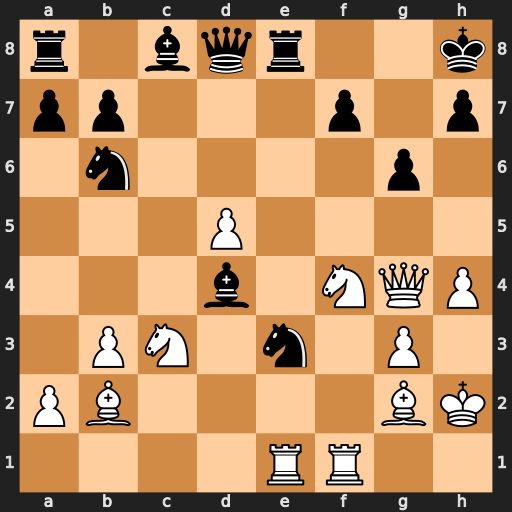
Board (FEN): r1bqr2k/pp3p1p/1n4p1/3P4/3b1NQP/1PN1n1P1/PB4BK/4RR2
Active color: w
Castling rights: -
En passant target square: -
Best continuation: Nxg6+ hxg6 Qxd4+